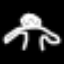
Label: angel